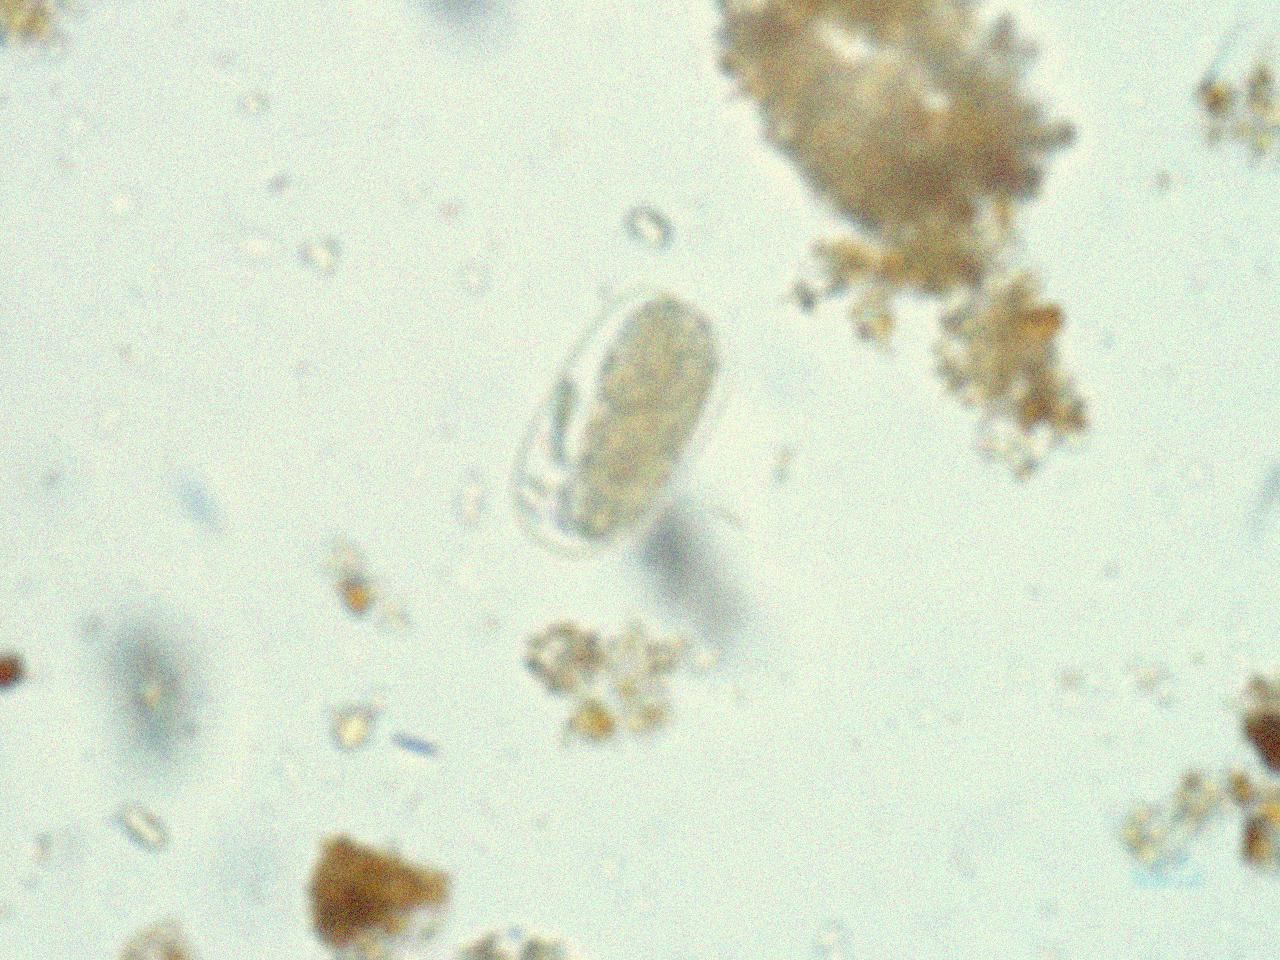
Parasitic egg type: Hookworm egg